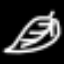
Label: leaf